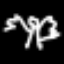
Label: angel